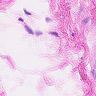
Metastatic tissue present: no